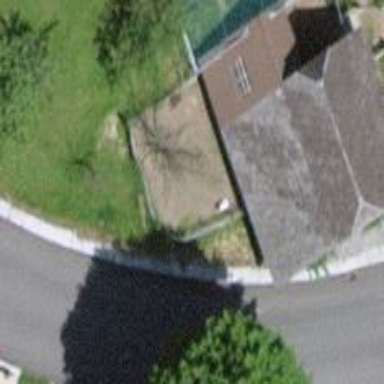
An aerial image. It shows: Rural barn.